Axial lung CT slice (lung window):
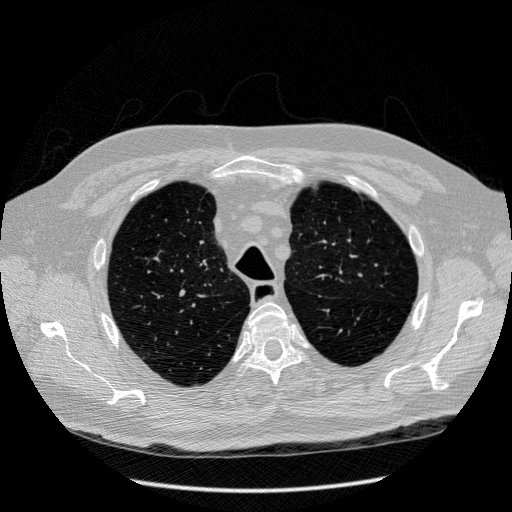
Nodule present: no